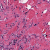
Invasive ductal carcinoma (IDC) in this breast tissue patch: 0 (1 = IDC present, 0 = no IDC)